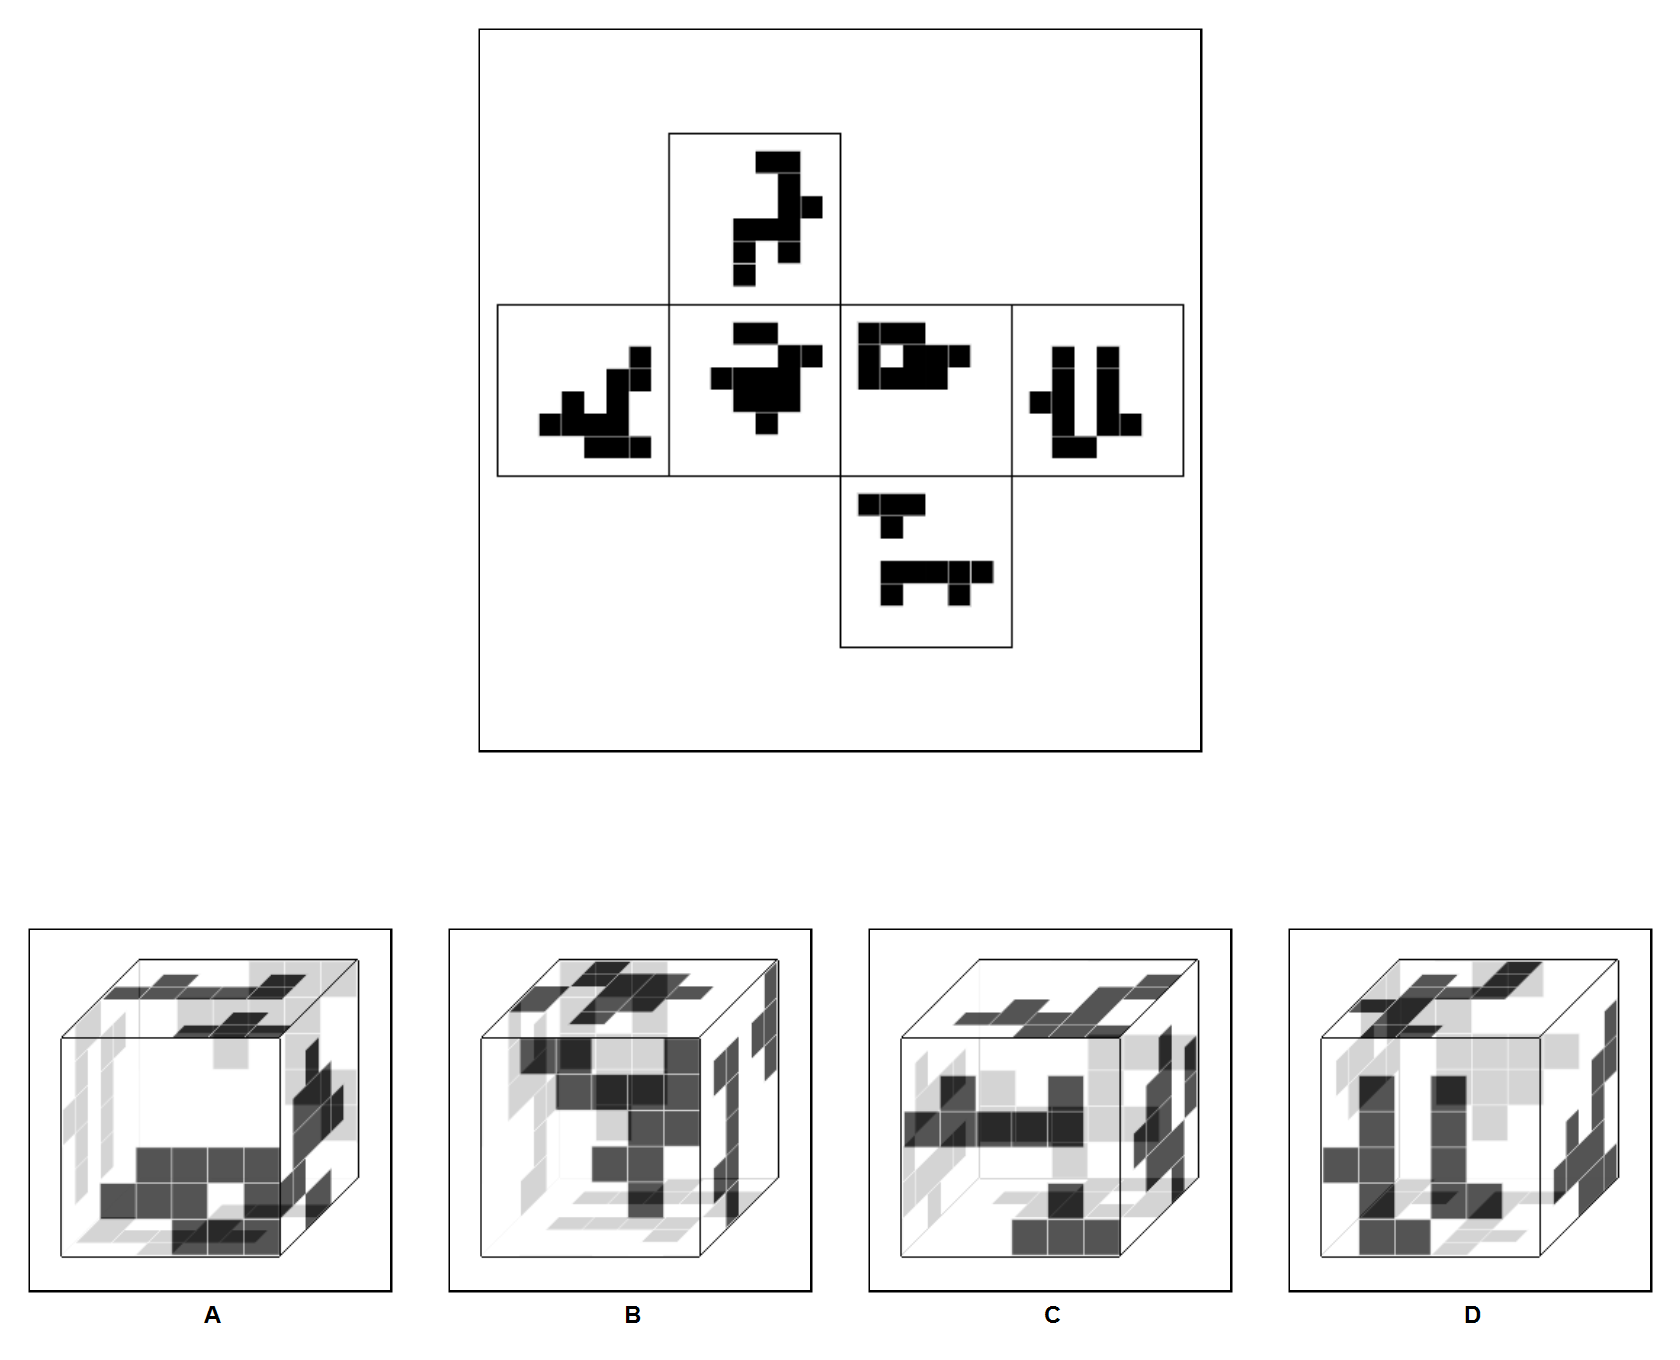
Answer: D